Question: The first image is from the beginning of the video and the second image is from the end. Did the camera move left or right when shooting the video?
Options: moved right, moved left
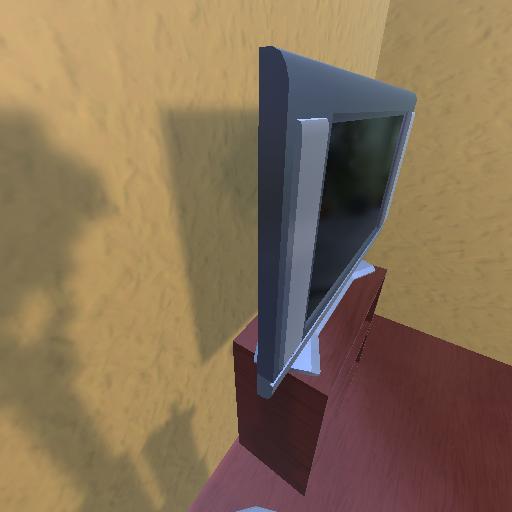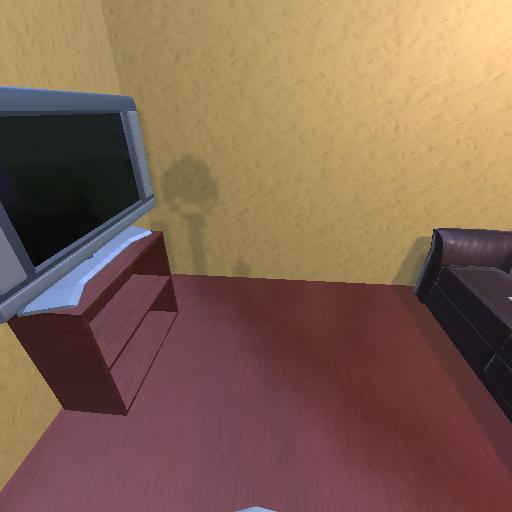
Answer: moved right